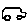
Label: car